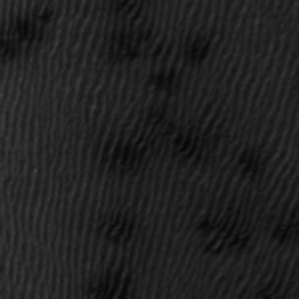
Label: frost